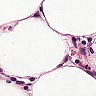
Metastatic tissue present: no